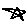
Label: star